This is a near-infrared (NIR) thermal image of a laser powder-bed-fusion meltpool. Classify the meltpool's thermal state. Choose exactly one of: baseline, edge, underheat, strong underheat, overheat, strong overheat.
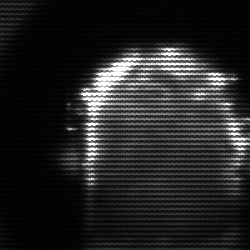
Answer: baseline